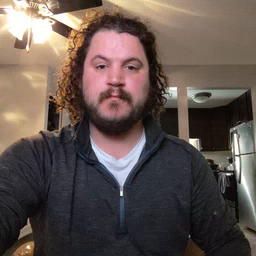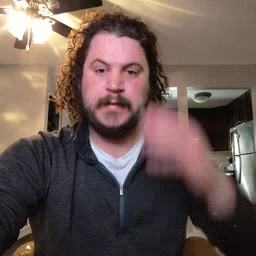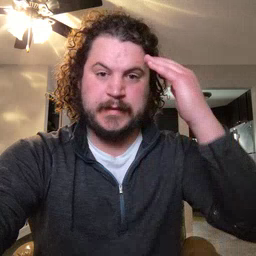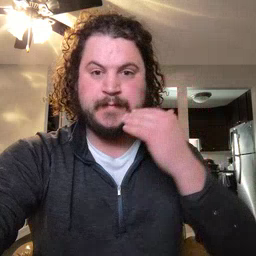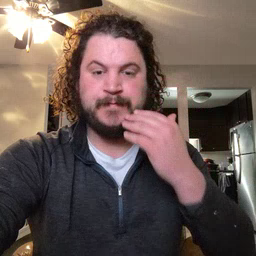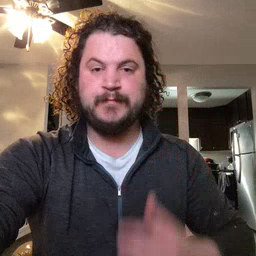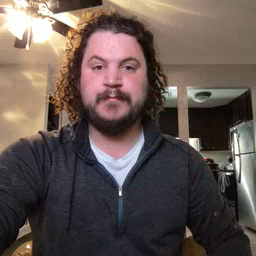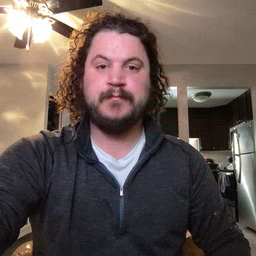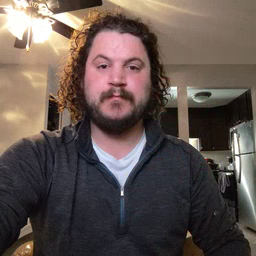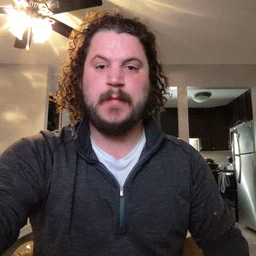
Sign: head